Interaction volume radius: 5 \u00c5
Interaction volume height: 25 \u00c5
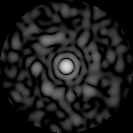
Disorder parameter: 0.8426